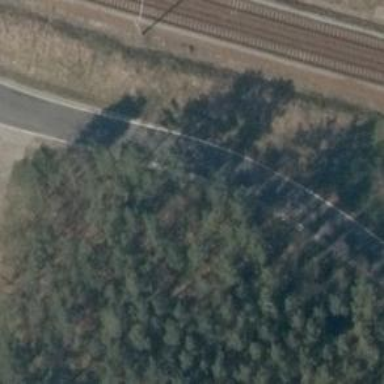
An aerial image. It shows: Secondary road with asphalt surface.